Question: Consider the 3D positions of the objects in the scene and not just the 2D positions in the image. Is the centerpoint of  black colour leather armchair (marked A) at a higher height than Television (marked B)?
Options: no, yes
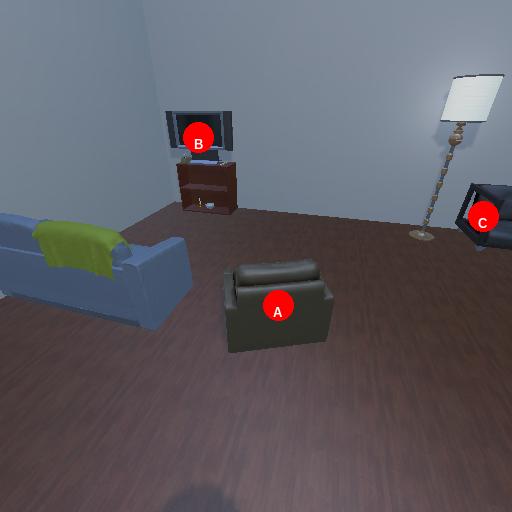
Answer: no